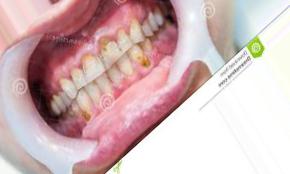
Condition: Tooth Discoloration